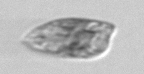
Label: Prorocentrum_dentatum